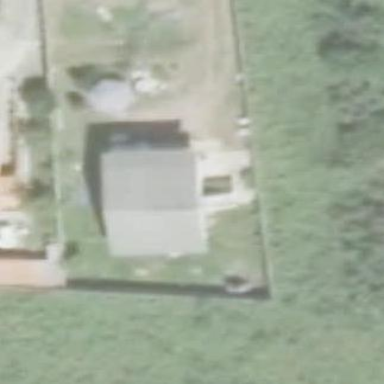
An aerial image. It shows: Simple and straightforward house.